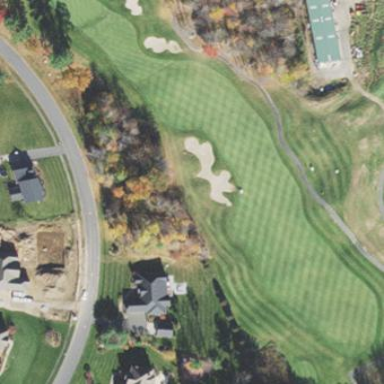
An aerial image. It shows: Grassy area designated as golf fairway.